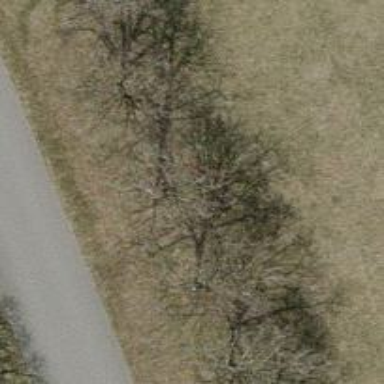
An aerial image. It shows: Row of trees in natural setting.